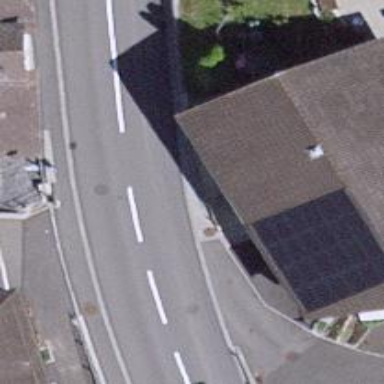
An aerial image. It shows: Uncontrolled road crossing.